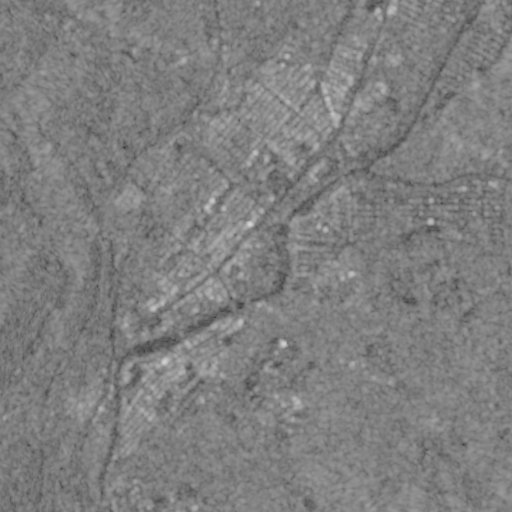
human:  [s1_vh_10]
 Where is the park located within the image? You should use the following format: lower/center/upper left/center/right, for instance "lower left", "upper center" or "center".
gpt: The park is located in the upper center of the image.
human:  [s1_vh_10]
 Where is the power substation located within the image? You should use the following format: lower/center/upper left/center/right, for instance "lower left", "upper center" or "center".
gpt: The power substation is located in the center left of the image.
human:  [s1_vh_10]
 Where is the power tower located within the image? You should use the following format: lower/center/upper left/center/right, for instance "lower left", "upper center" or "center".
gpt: The power tower is located in the center left of the image.
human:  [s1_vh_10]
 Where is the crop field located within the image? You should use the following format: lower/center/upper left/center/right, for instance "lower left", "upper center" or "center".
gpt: There is no crop field in the image.

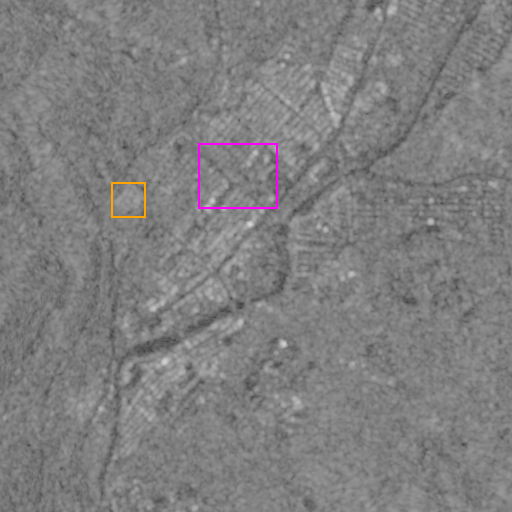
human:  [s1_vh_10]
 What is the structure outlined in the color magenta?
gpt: The structure outlined in magenta is a park.
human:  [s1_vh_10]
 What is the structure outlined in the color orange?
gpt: The structure outlined in orange is a power substation.
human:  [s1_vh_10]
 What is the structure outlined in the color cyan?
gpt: There is no cyan outline.